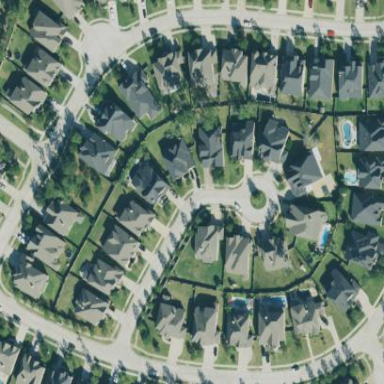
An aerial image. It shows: Residential neighbourhood.